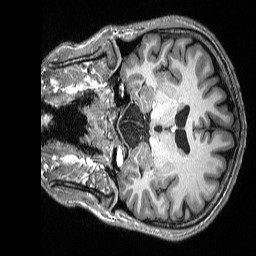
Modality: T1w
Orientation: coronal
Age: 23
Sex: male
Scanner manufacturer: siemens
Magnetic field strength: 3 T
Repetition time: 2.3 s
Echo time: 0.00298 s